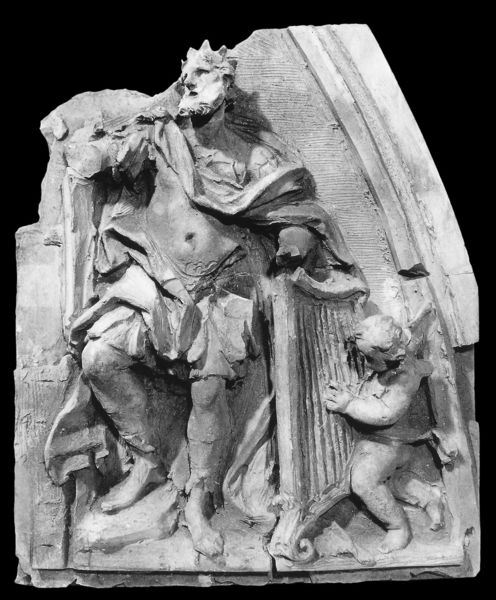
Titel: David mit der Harfe
Institution: Rom, Museo di Palazzo Venezia
Schlagwörter: mann, umhang, sitzen, grau, marmor, tuch, wolke, rock, bart, bibel, falten, mensch, stein, herr, kirche, mantel, kind, musik, krone, engel, putte, putto, skulptur, beine, relief, bogen, füsse, könig, thron, detail, stuck, nabel, bauch, plastik, foto, barfuss, panzer, herrscher, entwurf, rüstung, fragment, römer, spitzbogen, harfe, spielbein, standbein, david, römisch, mini, bauchfrei, kurzer rock, saul, harfenspiel, harfe spielen